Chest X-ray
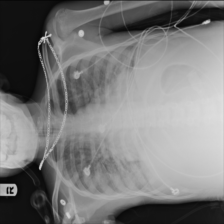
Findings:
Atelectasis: negative
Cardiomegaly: negative
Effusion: negative
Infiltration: positive
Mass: negative
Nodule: negative
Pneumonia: negative
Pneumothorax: negative
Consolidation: negative
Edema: negative
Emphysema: negative
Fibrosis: negative
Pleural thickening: negative
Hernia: negative